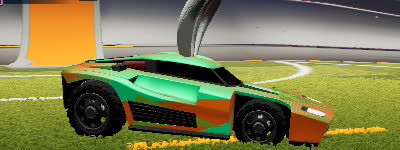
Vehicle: breakout